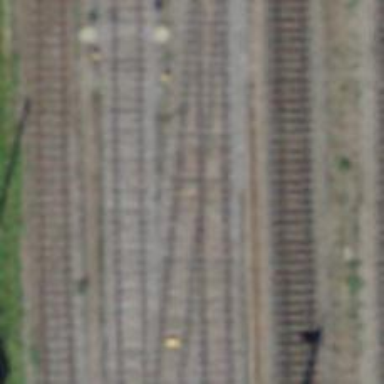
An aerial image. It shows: Single-track electrified railway siding with contact line for service.